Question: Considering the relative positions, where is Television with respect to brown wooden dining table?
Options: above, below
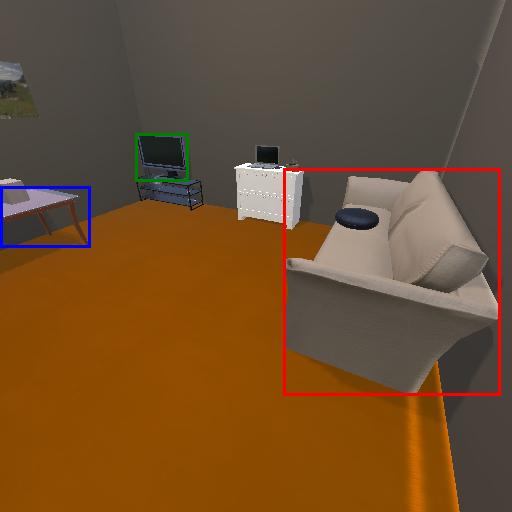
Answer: above